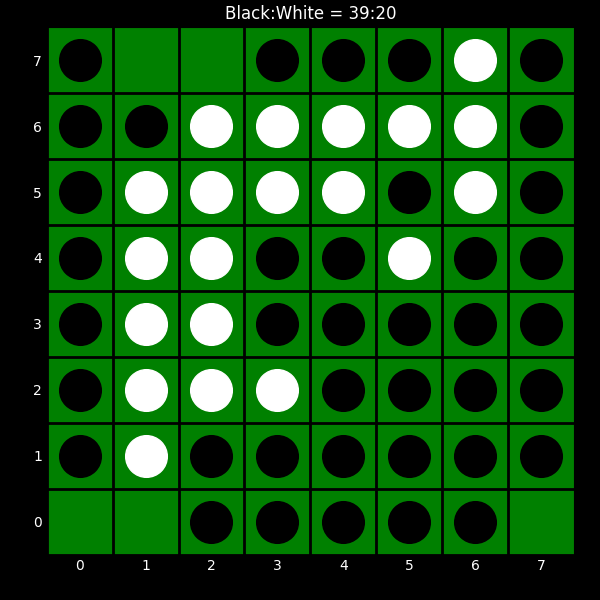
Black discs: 39
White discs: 20